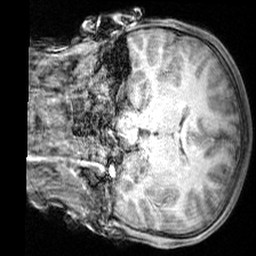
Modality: T1w
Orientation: coronal
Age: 9
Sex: male
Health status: ill
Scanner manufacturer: siemens
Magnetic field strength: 3 T
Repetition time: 1.6 s
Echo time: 0.00179 s